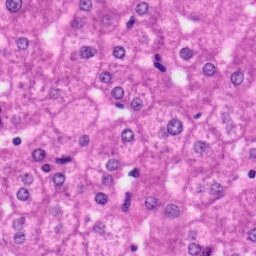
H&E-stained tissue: Liver